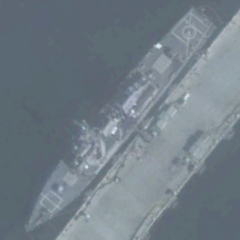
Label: destroyer